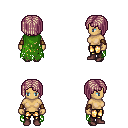
a pixel art fantasy rpg character, female body template, human, tanned skin, green tattered cape, gold greaves, white blonde pageboy hairstyle, cloth bracers, maroon shoes, four views (front, back, left, right), 2x2 character sprite sheet, small pixel art, hard edges, no anti-aliasing